Frequency: 99900
Velocity: 0,3100
Power: 5
Pulse duration: 0,0000001
Pass count: 1
Magnification: 10
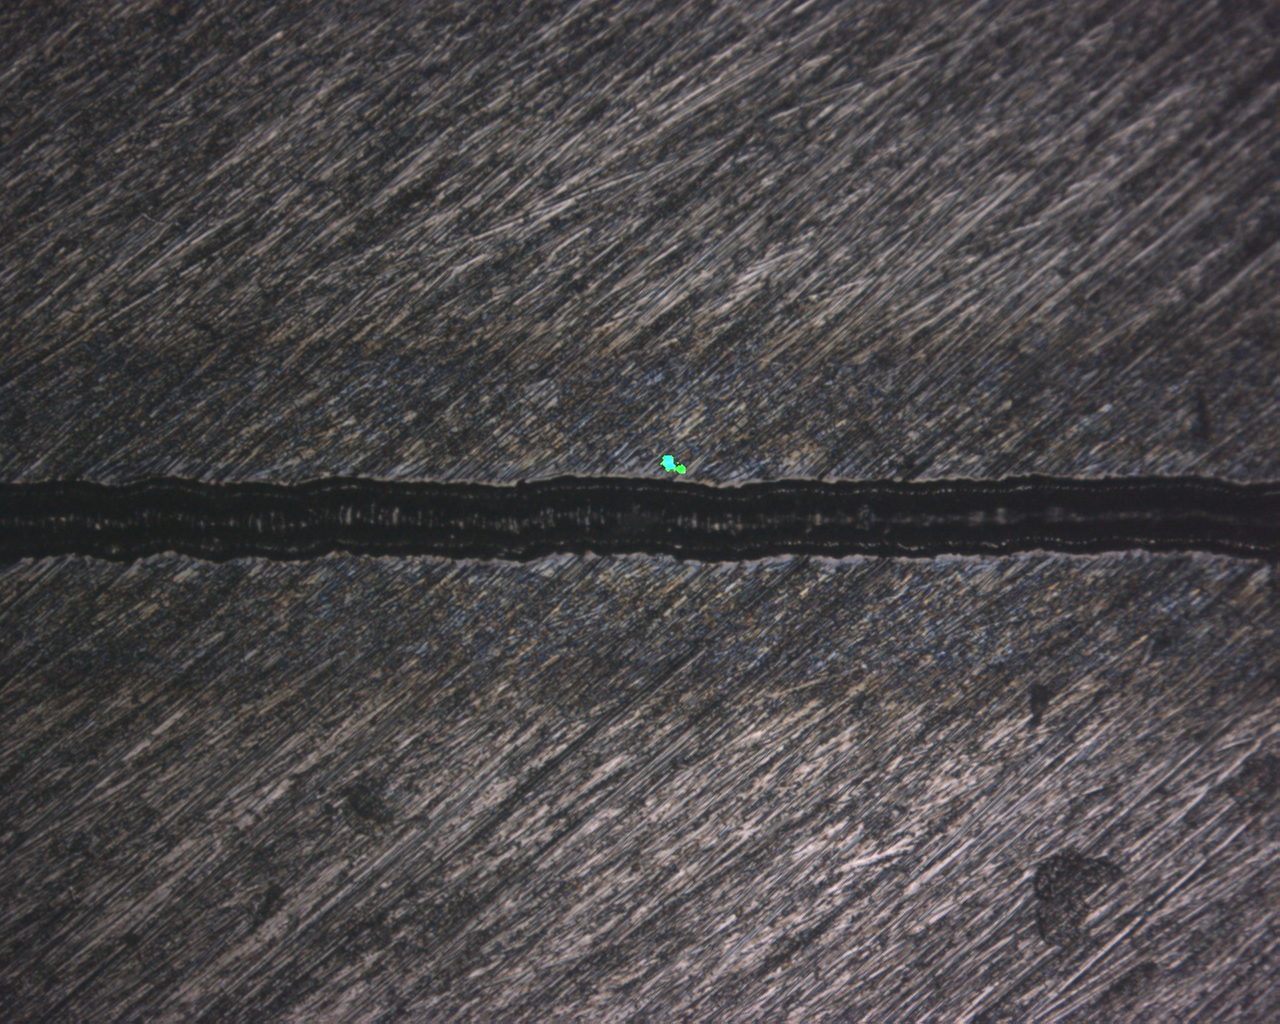
Measured width: 108.8276
Other width: 33.861